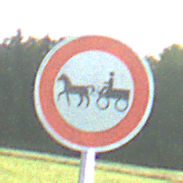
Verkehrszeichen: VerbotGespannfuhrwerke
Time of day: MorningAfternoon
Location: Outdoor (Nature)
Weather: Clear
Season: NotSpecified
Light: Natural